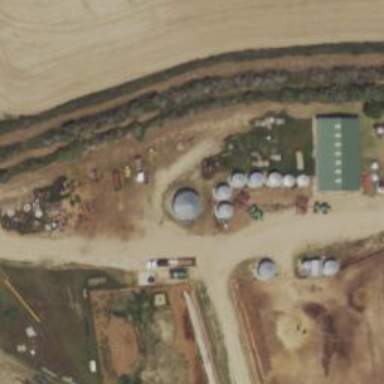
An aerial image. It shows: Silo.